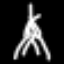
Label: The Eiffel Tower